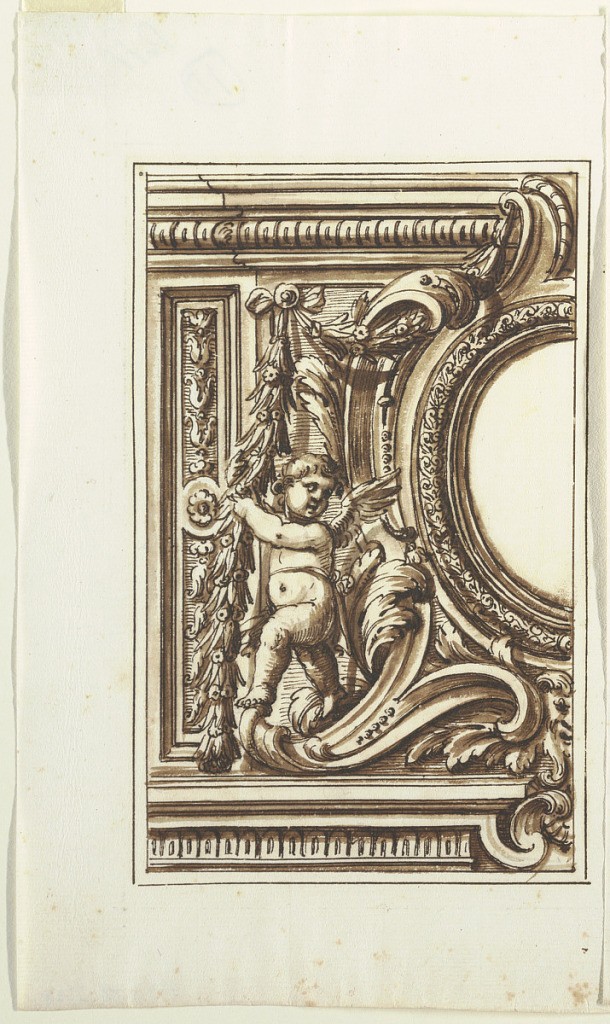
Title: One of a set of twelve projects for the decoration of a wall to be placed at a height. Preceded by a title page.
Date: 1675–99
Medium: Pen, brush, sepia
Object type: Drawing
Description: Horizontal rectangle. Left side with angel.